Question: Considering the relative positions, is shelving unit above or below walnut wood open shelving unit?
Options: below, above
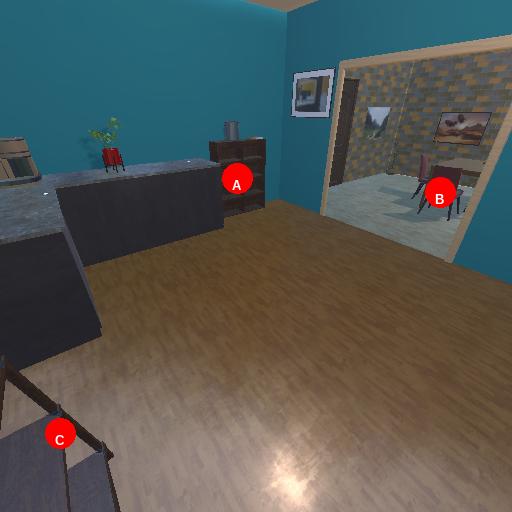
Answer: below